Question: Let me first state that I'm aware that it is frowned upon enclosing 'ListView' inside a 'ScrollView'. However, I had the layout working perfectly well by using Activity class. I've now tried to do the same by using Fragments and just cannot get there.
The interaction between fragments is working fine and the listView populates from the data entry screen. However the ListView appears collapsed to just a few lines. To compensate I'm trying to re-size the ListView to have the height of the arrayList plus dividers. To achieve that I need to get a reference to the list View, which I fail to do.
The problem seems to lie in trying to get a reference to a ListView, either by '(ListView)findViewById(android.R.id.list)' which returns null or by 'MySkeletonFragmentActivity.this.resultsFragment.getListView()', which returns 'view not yet created' error. (look for 'resultsListAlt').
This manages the interaction between fragments
'''
public class MySkeletonFragmentActivity extends Activity implements DataEntryFragment.OnDataSubmitListener
{
private ArrayAdapter<String> aa;
private ArrayList<String> results;
private String distance;
private ResultsFragment resultsFragment;
private DataEntryFragment dataEntryFragment;
@Override
protected void onCreate(Bundle savedInstanceState)
{
super.onCreate(savedInstanceState);
initialiseView();
//setContentView(R.layout.main);
FragmentManager fragmentManager = getFragmentManager();
resultsFragment = (ResultsFragment)fragmentManager.findFragmentById(R.id.results_container);
dataEntryFragment = (DataEntryFragment)fragmentManager.findFragmentById(R.layout.data_entry_fragment);
if(resultsFragment == null || dataEntryFragment == null)
{
FragmentTransaction fT = fragmentManager.beginTransaction();
fT.replace(R.id.data_entry_fragment_container, new DataEntryFragment());
resultsFragment = new ResultsFragment();
fT.replace(R.id.results_container, resultsFragment );
fT.addToBackStack(null);
fT.commit();
results = new ArrayList<String>();
aa = new ArrayAdapter<String>(this, android.R.layout.simple_list_item_1,results);
resultsFragment.setListAdapter(aa);
ListView resultsList = (ListView)findViewById(android.R.id.list);
ListView resultsListAlt = MySkeletonFragmentActivity.this.resultsFragment.getListView(); // view not yet created error
//set height of listView
int height = 0;
for (int i = 0; i<results.size();i++)
{
View arrayItem = aa.getView(i, null, resultsList);
arrayItem.measure(0,0);
height += arrayItem.getMeasuredHeight();
}
ViewGroup.LayoutParams params = resultsList.getLayoutParams(); // resultsList == null
params.height = height + (resultsList.getDividerHeight() * (results.size() -1));
resultsList.setLayoutParams(params);
resultsList.requestLayout();
}
'''
'''
<?xml version="1.0" encoding="utf-8"?>
<LinearLayout
xmlns:android="http://schemas.android.com/apk/res/android"
android:layout_width="match_parent"
android:layout_height="match_parent"
android:orientation="vertical"
android:id="@+id/results_fragment_layout"
>
<TextView
android:layout_width="match_parent"
android:layout_height="wrap_content"
android:text="@string/results"
android:textSize="@dimen/header_text_size"
android:paddingBottom="@dimen/activity_vertical_margin"/>
<ListView
android:id="@android:id/list"
android:tag="results_list"
android:layout_width="match_parent"
android:layout_height="match_parent" >
</ListView>
</LinearLayout>
'''
'''
public class ResultsFragment extends ListFragment
{
@Override
public View onCreateView(LayoutInflater inflater,ViewGroup container,Bundle savedInstanceState )
{
super.onCreateView(inflater, container, savedInstanceState);
View resultsLayout = inflater.inflate(R.layout.results_fragment,container, false);
return resultsLayout;
}
}
'''
1) Why am I not getting reference to the List view and getting null on resultsList?
2) Where to call getView(), as in resultsListAlt, to get the reference and to be able to affect the size of the listView? I tried in 'onResume()', but the size of the listView remained unchanged.
3) Is there altogether better way of creating the same layout, where you can scroll from the data entry to the results?
I used fragments to be able to present different layout for landscape and/or larger devices.
For illustration of the app, I'm including a screenshot of my webView wrapper app. Where in the top section, you have a data entry (DataEntryFragment) and in the bottom half the list of results (ResultFragment).

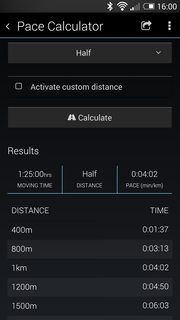
Answer: 'commit()' is asynchronous. Your 'ListView' will not be created until long after you call 'commit()'. Move your populate-the-fragment logic into the fragment itself, in its 'onCreateView()' method, as there you not only know the 'ListView' is created, but you can retrieve it by calling 'findViewById()' on 'resultsLayout'.